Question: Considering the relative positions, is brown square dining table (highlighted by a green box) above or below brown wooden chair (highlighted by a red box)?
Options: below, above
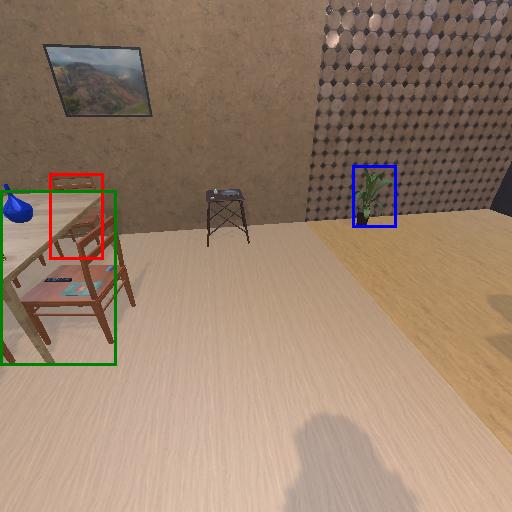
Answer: below